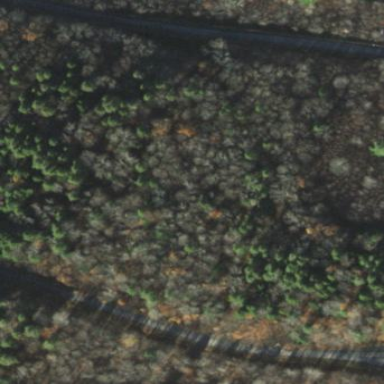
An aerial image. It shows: Evergreen woodland with needle-leaved trees.